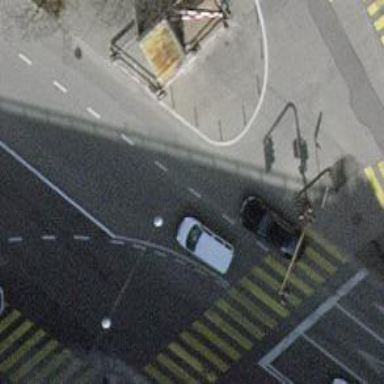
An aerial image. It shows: Road with traffic signals.